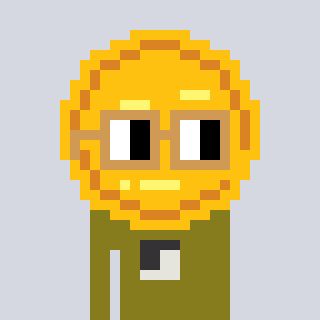
a pixel art character with square brown glasses, a medal-shaped head and a gunk-colored body on a cool background